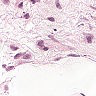
Metastatic tissue present: no